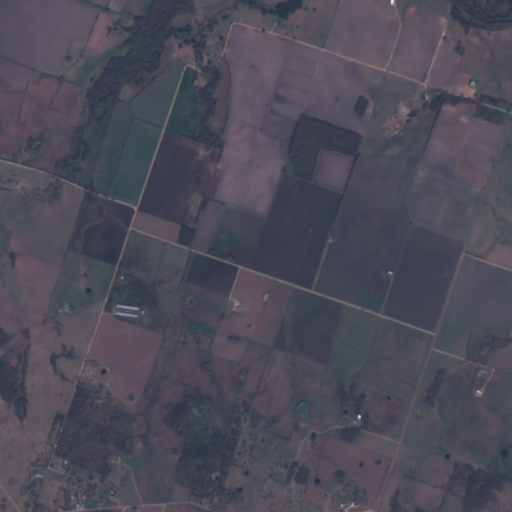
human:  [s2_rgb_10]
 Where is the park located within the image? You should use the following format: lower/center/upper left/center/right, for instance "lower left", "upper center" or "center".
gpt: The park is located in the upper right of the image.
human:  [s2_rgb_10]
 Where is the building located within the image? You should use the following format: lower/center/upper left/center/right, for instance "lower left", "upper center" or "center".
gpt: There is no building in the image.